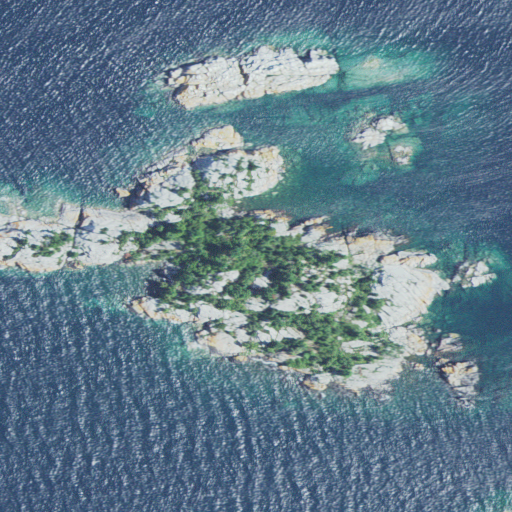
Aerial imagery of island in Michigan named Gull Island containing open water and barren land